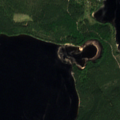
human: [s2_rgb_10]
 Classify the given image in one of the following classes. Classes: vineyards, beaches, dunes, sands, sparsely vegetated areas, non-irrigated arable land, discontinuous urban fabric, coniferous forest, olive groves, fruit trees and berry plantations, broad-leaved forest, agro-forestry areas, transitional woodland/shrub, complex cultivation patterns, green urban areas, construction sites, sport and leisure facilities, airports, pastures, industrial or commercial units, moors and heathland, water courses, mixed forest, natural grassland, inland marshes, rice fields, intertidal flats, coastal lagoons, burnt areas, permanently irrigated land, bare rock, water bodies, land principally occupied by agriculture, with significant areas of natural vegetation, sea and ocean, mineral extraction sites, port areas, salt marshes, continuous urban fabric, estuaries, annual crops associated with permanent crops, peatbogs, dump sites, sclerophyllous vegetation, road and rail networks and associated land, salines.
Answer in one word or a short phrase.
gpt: coniferous forest, water bodies